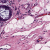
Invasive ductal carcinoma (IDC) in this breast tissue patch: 0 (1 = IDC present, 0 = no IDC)